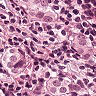
Metastatic tissue present: yes